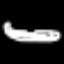
Label: airplane